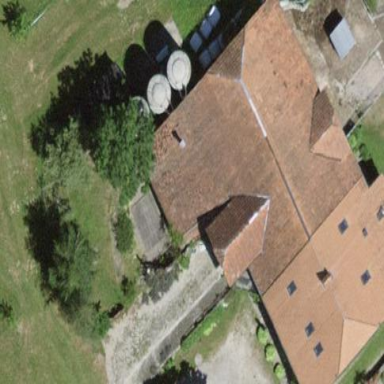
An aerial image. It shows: Farm building.